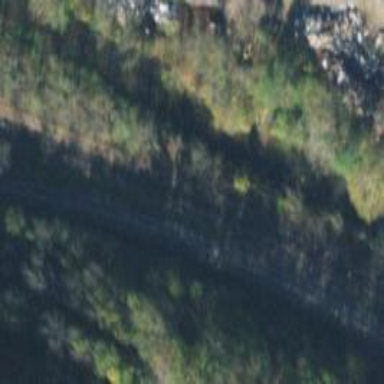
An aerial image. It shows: Disused railway.